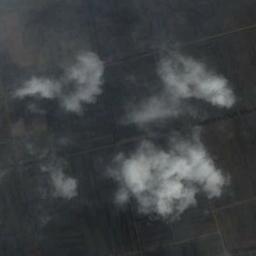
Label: cloud